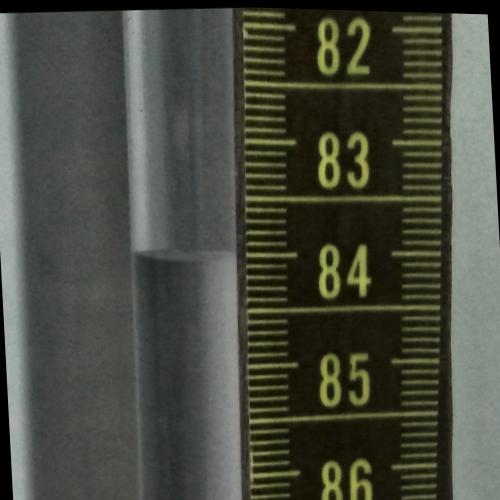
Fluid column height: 84.0 cm